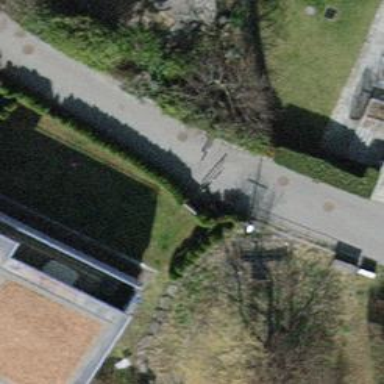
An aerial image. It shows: Cycle barrier.